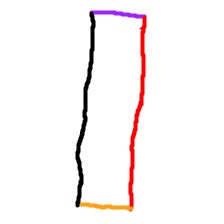
Shape: rectangle